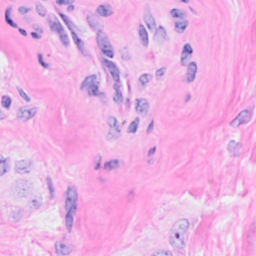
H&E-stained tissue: Breast